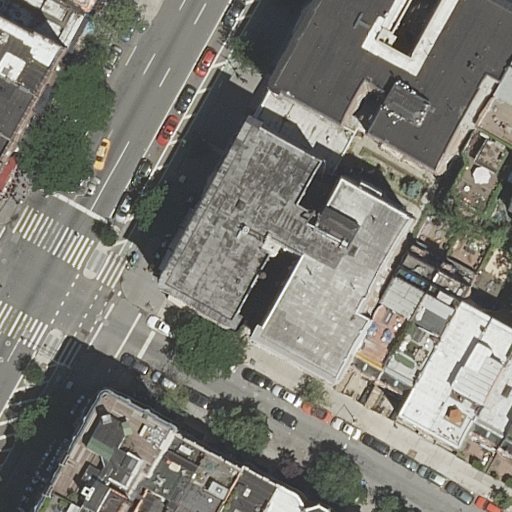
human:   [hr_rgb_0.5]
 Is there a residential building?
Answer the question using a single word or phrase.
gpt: yes

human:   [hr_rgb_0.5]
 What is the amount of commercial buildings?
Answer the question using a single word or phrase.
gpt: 0

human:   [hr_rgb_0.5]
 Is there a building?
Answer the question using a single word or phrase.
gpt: yes

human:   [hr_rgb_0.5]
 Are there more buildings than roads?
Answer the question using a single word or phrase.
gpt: yes

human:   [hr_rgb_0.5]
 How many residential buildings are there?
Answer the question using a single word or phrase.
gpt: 17

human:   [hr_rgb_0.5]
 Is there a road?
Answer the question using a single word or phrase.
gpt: yes

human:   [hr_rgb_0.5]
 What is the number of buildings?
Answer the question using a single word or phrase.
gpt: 17

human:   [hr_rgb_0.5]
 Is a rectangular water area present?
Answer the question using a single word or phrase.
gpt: no

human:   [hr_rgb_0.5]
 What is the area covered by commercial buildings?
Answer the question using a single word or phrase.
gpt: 0m2

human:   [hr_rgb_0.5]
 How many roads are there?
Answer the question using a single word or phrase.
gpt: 4

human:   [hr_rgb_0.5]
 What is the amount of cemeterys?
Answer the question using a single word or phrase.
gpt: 0

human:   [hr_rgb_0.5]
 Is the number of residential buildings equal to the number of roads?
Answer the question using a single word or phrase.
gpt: no

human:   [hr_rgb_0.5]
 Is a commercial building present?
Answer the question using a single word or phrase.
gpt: no

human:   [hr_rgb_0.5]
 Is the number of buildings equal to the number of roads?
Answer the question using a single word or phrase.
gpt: no

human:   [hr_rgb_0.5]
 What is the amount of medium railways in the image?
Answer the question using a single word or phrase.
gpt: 0

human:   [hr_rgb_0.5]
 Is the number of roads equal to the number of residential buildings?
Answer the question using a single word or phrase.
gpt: no

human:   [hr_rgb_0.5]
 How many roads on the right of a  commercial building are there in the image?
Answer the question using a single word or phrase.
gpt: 0

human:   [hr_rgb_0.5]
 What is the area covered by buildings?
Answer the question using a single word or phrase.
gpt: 3869m2

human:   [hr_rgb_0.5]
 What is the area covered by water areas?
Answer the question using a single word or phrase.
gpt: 0m2

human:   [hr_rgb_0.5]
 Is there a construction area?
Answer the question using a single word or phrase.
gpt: no

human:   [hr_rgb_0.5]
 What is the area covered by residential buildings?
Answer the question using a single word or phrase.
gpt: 3869m2

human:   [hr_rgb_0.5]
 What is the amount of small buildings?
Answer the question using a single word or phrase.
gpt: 5

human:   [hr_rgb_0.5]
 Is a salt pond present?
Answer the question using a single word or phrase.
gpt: no

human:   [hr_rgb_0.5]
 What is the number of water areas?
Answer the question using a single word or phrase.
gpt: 0

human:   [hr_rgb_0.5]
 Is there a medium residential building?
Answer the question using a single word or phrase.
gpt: yes

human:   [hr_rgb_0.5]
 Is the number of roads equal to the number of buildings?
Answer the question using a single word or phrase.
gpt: no

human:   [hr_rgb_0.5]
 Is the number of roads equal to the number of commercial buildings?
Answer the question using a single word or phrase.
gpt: no

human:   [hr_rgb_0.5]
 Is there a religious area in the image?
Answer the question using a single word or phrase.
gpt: no

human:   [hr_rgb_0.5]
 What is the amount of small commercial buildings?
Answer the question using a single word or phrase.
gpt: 0

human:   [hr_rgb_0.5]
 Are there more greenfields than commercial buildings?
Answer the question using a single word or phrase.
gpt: no

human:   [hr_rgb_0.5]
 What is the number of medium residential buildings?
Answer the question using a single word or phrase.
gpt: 11

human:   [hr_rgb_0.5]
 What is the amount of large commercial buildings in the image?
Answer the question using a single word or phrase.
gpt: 0

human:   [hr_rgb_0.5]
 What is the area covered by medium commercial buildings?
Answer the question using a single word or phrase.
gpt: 0m2

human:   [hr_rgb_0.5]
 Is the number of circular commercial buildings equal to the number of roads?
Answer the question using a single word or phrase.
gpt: no

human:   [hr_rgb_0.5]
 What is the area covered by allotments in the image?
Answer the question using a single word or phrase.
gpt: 0m2

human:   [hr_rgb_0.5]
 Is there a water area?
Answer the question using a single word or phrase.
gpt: no

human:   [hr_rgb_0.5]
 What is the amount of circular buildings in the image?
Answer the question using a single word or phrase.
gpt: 0

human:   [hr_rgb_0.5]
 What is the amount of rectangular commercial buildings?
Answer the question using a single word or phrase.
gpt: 0

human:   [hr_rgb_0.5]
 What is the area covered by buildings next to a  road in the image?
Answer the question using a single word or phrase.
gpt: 3869m2

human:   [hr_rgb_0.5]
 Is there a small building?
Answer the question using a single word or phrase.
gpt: yes

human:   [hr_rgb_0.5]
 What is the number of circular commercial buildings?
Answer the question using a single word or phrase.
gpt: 0

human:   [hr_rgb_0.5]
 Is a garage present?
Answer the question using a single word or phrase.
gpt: no

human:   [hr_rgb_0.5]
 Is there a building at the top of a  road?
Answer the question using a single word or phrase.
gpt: yes

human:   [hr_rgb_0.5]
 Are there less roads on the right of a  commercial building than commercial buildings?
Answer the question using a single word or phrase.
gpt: no

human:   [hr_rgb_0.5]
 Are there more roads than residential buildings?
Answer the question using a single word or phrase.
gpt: no

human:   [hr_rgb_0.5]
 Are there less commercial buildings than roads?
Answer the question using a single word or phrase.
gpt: yes

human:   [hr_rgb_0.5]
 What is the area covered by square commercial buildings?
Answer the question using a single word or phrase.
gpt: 0m2

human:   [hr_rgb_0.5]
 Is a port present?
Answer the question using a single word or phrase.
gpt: no

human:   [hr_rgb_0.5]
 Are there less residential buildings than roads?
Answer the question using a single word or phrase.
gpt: no

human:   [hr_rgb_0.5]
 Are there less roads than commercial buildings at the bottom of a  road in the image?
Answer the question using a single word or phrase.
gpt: no

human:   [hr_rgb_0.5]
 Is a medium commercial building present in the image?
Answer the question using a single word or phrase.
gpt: no

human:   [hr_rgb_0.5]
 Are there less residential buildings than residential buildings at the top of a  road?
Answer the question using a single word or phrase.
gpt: no

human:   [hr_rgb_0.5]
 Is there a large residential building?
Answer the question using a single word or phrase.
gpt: yes

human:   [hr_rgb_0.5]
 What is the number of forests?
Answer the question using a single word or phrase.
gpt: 0

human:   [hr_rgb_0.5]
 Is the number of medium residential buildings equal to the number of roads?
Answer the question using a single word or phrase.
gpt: no

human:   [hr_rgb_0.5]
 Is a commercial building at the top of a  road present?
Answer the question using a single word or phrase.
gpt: no

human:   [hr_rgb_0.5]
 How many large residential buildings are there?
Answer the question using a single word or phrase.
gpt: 1

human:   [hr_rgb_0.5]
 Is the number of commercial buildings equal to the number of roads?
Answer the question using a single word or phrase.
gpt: no

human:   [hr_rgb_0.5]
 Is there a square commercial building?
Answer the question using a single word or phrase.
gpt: no

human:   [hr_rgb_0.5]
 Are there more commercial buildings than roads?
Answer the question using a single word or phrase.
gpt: no

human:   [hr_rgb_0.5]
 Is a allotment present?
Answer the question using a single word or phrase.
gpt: no

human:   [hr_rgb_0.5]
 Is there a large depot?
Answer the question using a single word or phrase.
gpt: no

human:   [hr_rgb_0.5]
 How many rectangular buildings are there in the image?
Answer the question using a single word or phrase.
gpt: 10

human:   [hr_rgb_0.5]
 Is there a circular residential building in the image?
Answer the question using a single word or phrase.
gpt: no